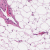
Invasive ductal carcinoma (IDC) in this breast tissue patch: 0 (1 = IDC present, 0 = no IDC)